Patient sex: M
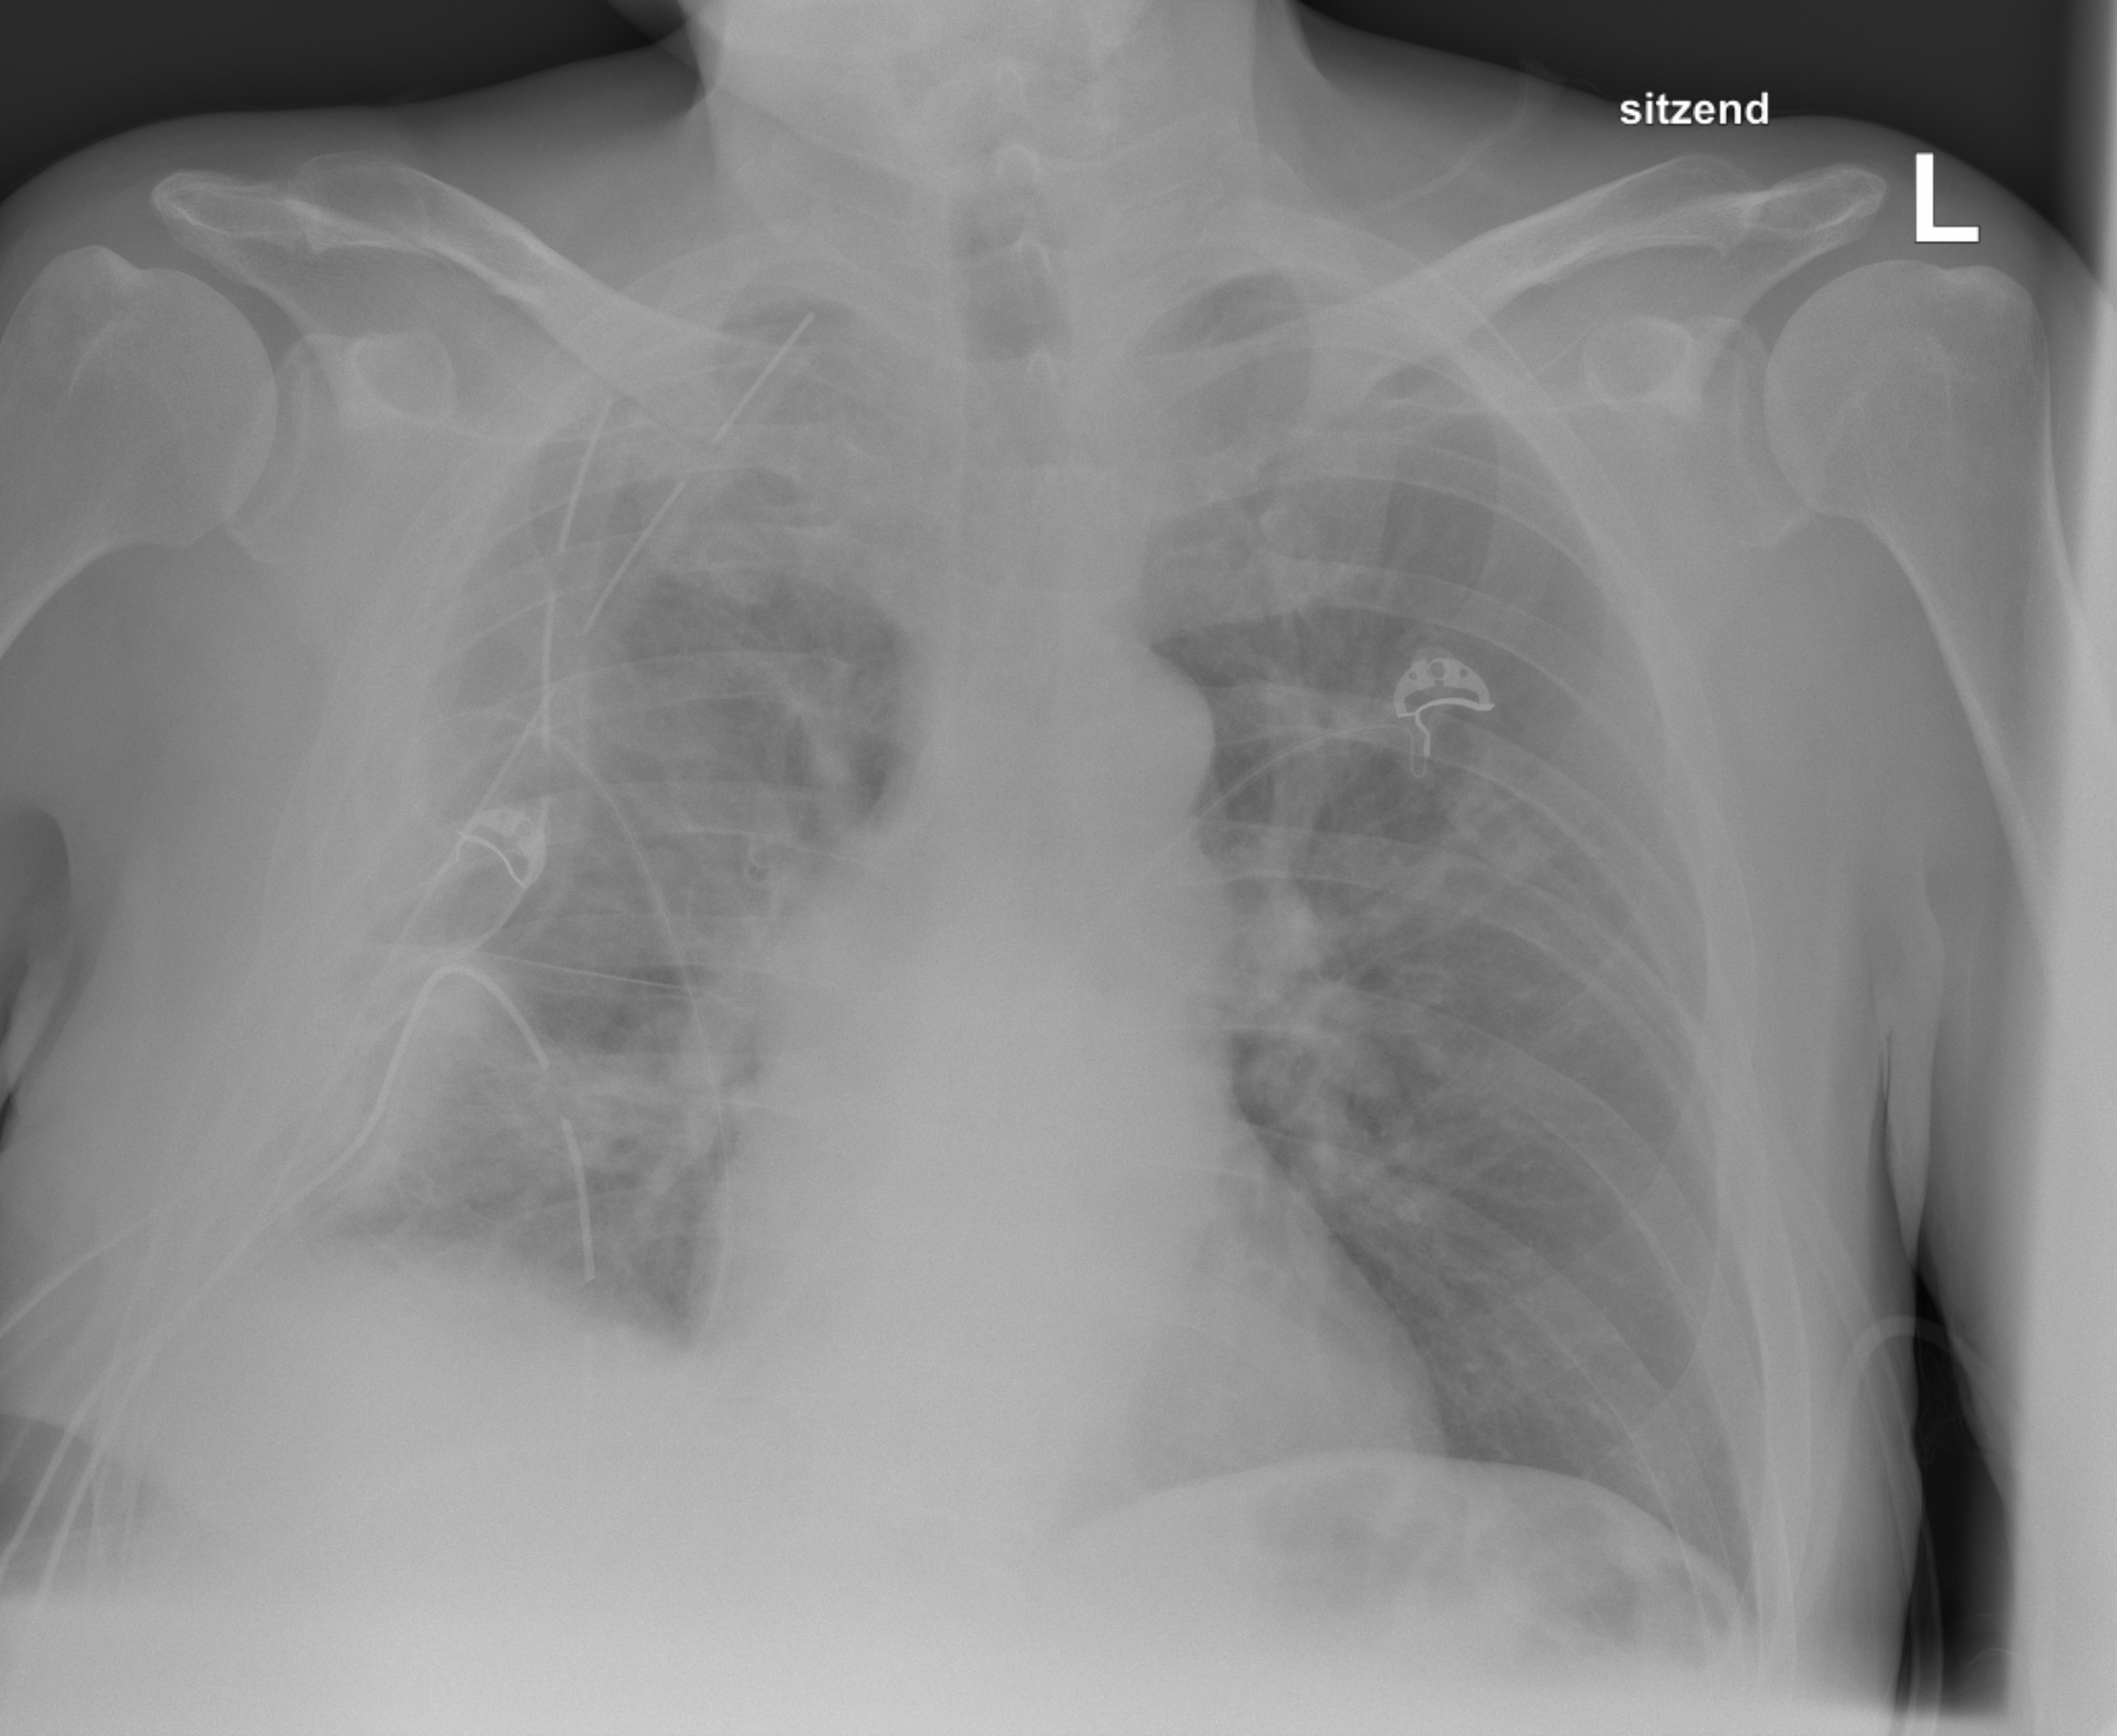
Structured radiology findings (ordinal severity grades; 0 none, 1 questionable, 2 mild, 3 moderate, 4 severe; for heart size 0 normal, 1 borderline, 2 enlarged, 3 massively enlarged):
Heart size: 0
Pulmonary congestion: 2
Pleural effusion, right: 2
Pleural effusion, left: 0
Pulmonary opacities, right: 2
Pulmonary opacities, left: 0
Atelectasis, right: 3
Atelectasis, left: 1